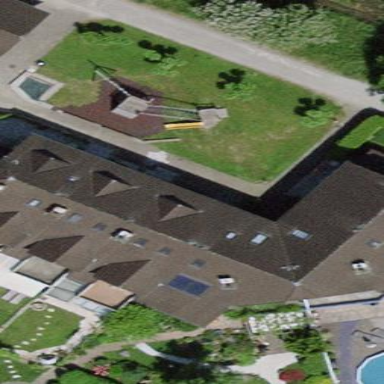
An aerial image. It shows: Terrace building with gabled roof.